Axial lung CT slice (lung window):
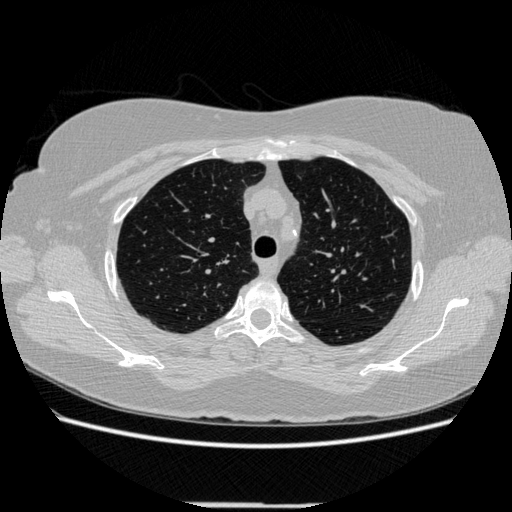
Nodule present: no